Question: I am trying to read a csv table and parse it into a 2D array, which is working, but when I have some empty cells next to a value in my table, then it will output the value to the right.
For example I have this table:

'test1' has the following position in my 2D array:
'''
array[28][4];
'''
and when I type:
'''
System.out.println(array[28][4]);
'''
it should output 'test1', but instead what my program will output is 'test2' (array[28][5]).
Everyother values in my table(as seen in the picture) are working perfectly fine, so my guess is that is has something to do with the empty cells and the delimiter(";");
Here is my code:
'''
try
{
BufferedReader reader = new BufferedReader(new FileReader(upload.pathName));
String strLine;
for (int i = 0; (strLine = reader.readLine()) != null; i++)
{
Scanner scanner = new Scanner(strLine);
scanner.useDelimiter(";");
int j = 0;
System.out.println("row: " + (i+1));
while (scanner.hasNext())
{
String value = scanner.next();
if(value == null || value.equals(""))
{
System.out.println("null: " + (j+1));
j++;
}
else
{
array[i][j] = value;
System.out.println("column : " + (j+1) + " = " + array[i][j]);
j++;
}
}
scanner.close();
}
reader.close();
}
catch (Exception e)
{
System.out.println("Exception");
}
System.out.println("Output: " + array[28][4]); //output is test2 instead of test1
'''
In my code I am trying to skip empty cells by checking if they are "null" and all the cells that have a value get added to my 2D array.
Anybody got a solution/can tell me where my mistake lies?
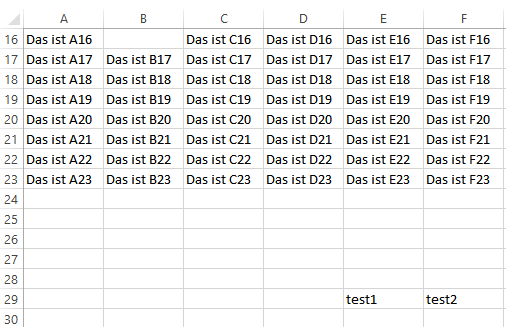
Answer: I think jp-jee is right:
'''
String[] splittedLine = strLine.split(";");
for (int j = 0; j < splittedLine.length; j++ ) {
array[i][j] = splittedLine[j];
}
'''
should do the job, with empty cells beeing "" instead of null.